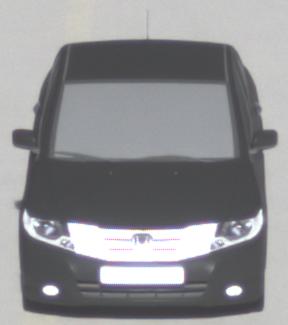
Make: Honda
Model: City
Detailed model: Gen. 6
Model produced from: 2008
Model produced until: 2013
Doors: 4
Color: black
Road condition: wet road
Daytime: morning or afternoon
Contrast: high contrast